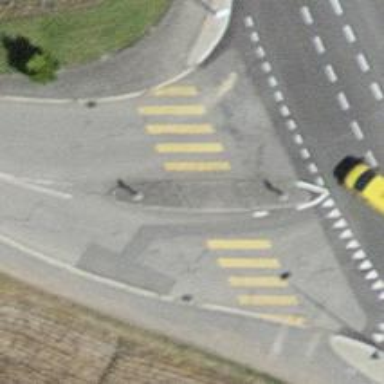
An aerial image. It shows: Zebra crossing on the road.